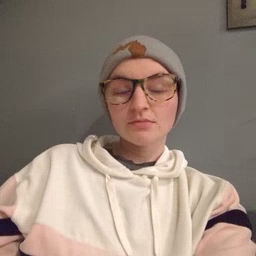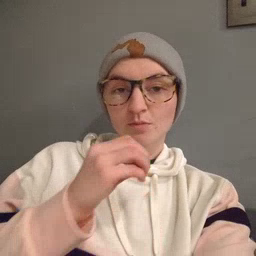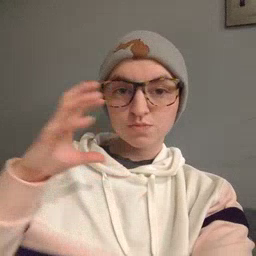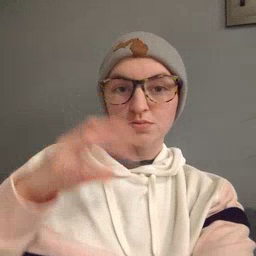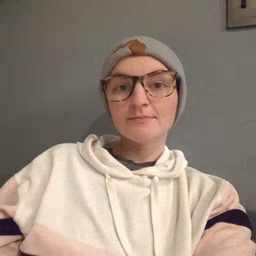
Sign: balloon